Field crop: maize
Growth stage: 2
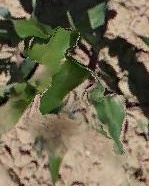
Species: maize